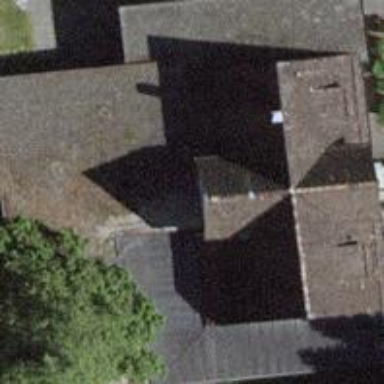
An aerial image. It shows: Kindergarten building.